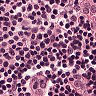
Metastatic tissue present: no